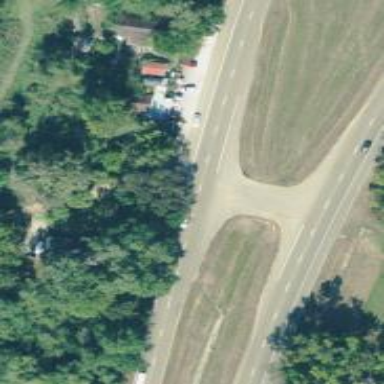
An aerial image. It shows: Trunk link highway.